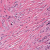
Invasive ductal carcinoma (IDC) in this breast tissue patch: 1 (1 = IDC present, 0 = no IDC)